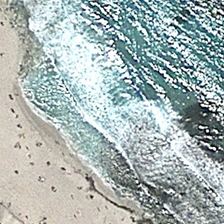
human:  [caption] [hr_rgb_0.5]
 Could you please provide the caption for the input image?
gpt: yellow beach is near a piece of green ocean with white waves .

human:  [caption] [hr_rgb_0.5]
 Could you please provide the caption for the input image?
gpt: the water to the beach against big white waves .

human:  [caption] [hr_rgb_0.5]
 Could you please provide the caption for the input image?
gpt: the sea beat the white spray on the beach .

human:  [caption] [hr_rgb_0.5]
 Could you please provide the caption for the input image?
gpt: yellow beach is near a piece of green ocean with white waves .

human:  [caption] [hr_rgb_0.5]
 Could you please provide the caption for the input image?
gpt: the sea beat the white spray on the beach .